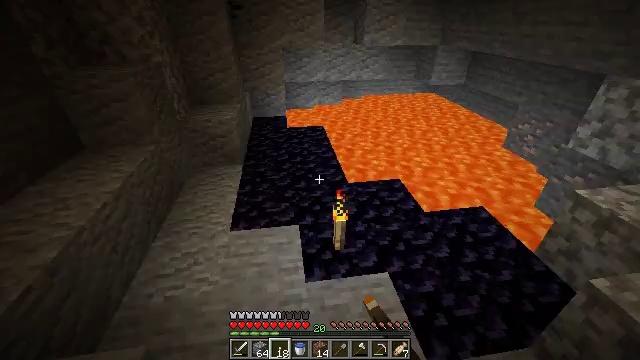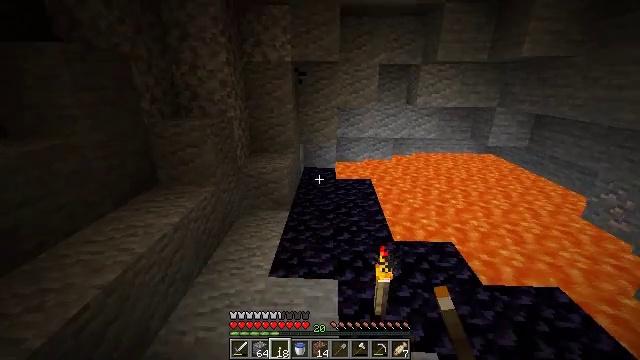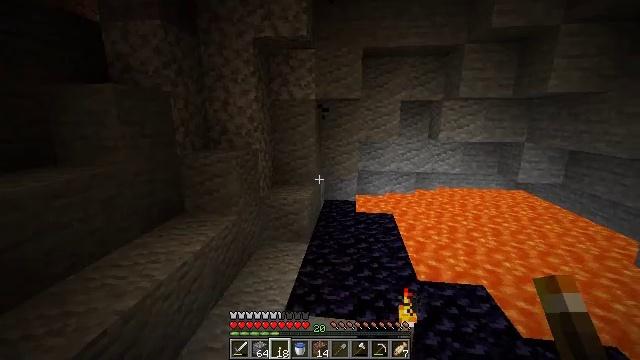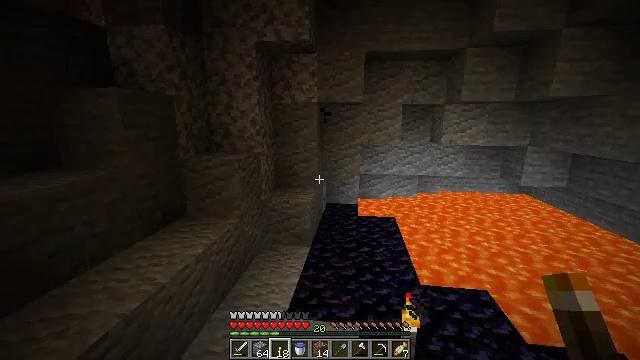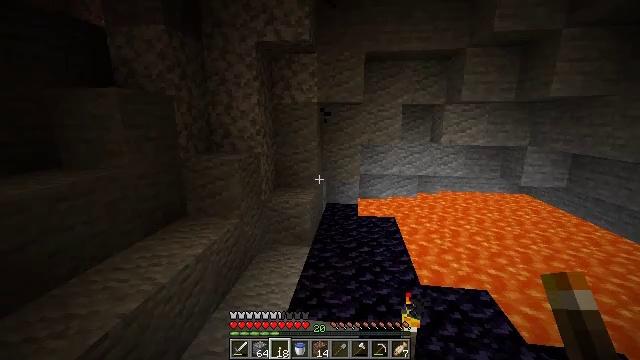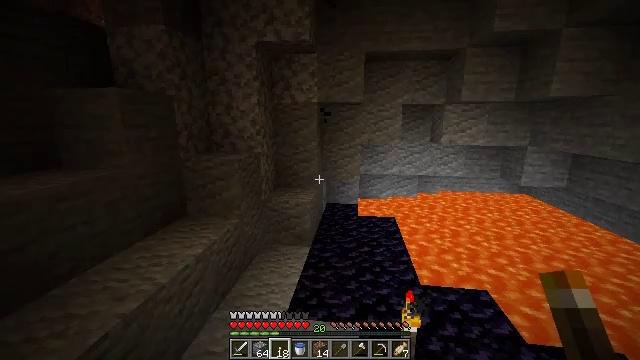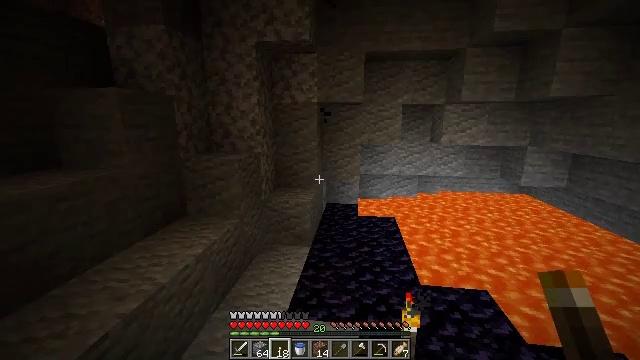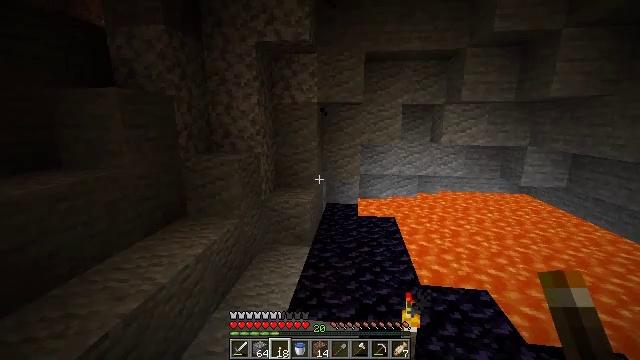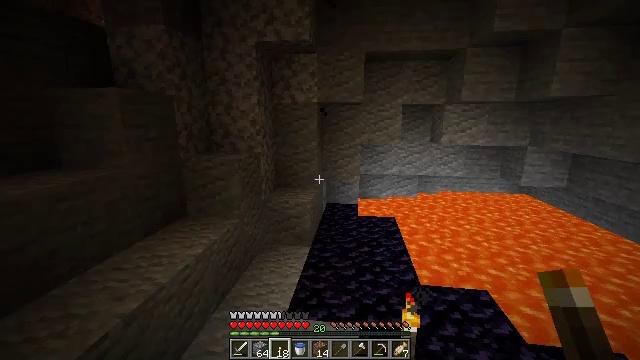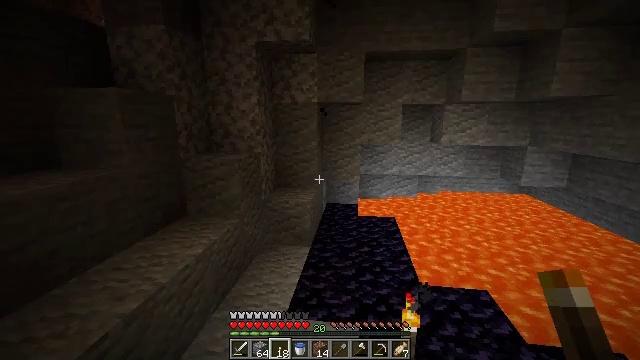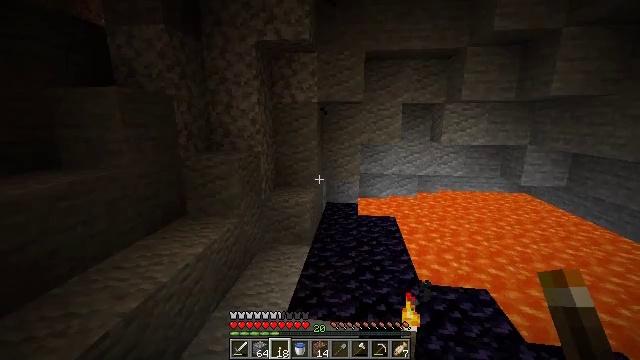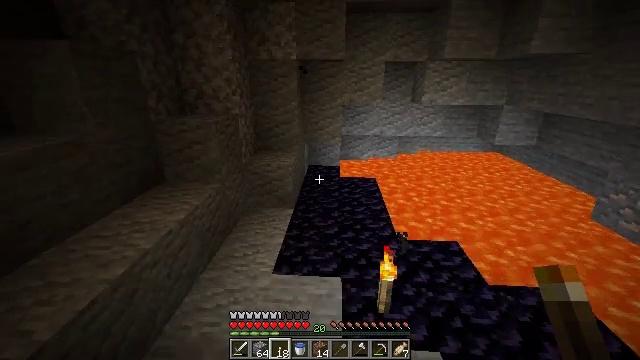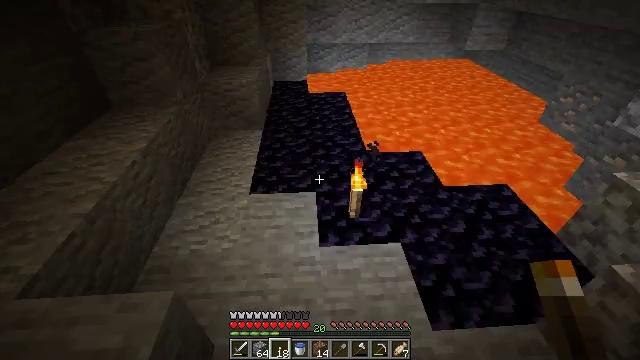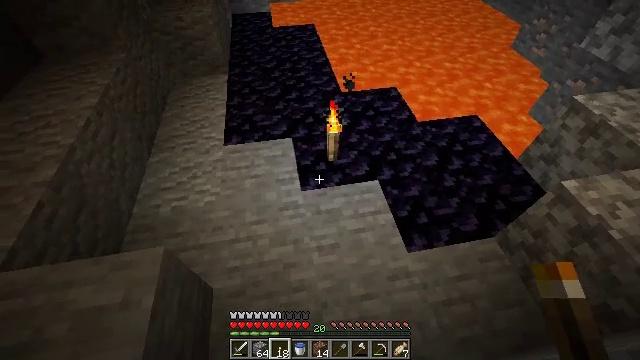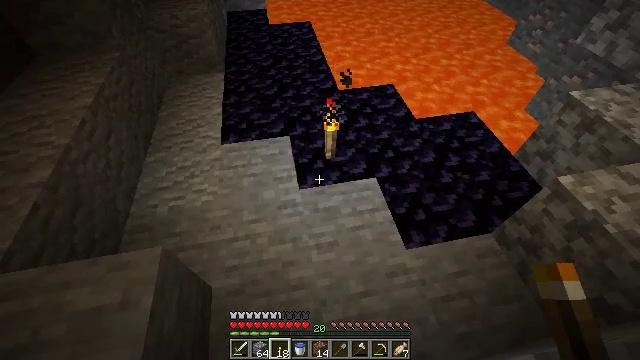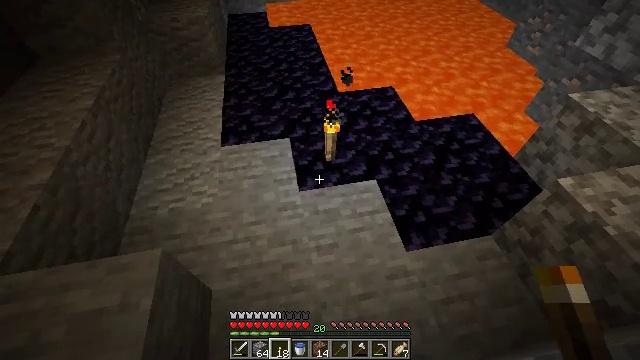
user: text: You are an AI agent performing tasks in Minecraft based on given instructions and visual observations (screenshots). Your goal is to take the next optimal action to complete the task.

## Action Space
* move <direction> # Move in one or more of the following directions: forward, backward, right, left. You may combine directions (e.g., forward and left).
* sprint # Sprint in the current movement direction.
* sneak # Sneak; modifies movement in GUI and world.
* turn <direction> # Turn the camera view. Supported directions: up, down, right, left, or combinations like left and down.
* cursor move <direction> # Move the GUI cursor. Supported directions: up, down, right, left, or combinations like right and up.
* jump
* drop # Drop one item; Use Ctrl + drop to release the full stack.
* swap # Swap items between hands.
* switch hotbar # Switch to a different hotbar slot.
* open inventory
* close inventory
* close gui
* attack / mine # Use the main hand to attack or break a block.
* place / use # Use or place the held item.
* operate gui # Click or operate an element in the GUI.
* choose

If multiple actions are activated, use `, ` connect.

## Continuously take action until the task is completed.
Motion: motion action
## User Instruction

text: Attack the torch to pick it up.
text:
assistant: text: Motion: turn left and up
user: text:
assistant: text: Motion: turn left and up
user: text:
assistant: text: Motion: no_op
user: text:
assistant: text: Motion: no_op
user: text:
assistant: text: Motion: no_op
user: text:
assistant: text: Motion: no_op
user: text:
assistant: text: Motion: no_op
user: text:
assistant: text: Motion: no_op
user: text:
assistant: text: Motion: no_op
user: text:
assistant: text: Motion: no_op
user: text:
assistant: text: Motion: turn right and down
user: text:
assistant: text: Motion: turn right and down
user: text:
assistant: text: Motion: turn right and down
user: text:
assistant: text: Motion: no_op
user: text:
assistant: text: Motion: no_op
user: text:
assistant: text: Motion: turn up
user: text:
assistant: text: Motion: no_op
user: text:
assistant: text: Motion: attack / mine
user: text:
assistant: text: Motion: attack / mine
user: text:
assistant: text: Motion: no_op
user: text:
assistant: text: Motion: turn up
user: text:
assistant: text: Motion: turn up
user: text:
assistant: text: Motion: turn up
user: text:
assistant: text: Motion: no_op
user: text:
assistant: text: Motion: move forward, attack / mine
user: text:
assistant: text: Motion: move forward, attack / mine
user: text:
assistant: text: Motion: move forward
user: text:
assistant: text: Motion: move forward, turn left
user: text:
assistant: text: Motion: move forward, turn left and up
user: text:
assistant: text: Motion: no_op